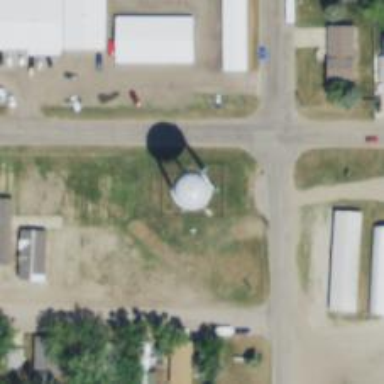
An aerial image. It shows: Water tower that is man-made.